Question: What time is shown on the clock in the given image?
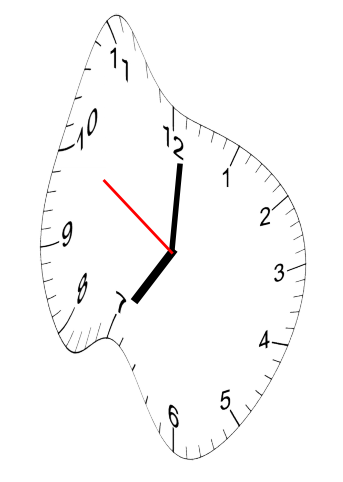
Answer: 07:00:50